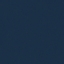
Land use / land cover: SeaLake